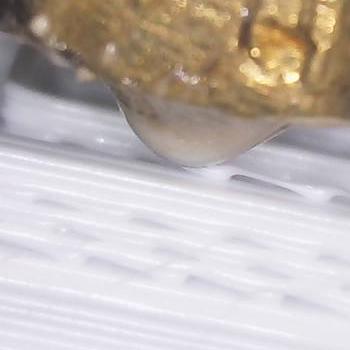
Flow rate: 42%